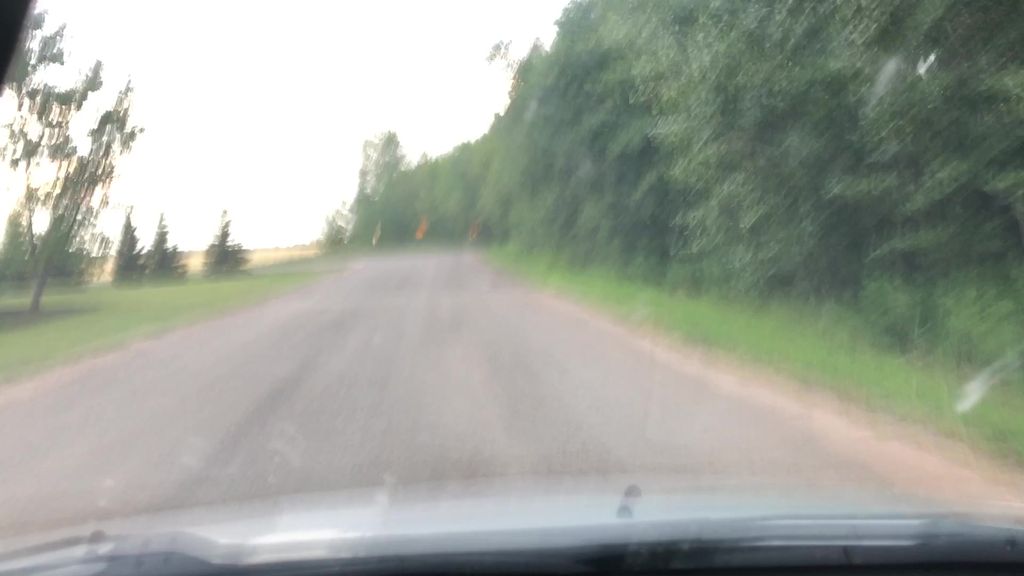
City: edmonton